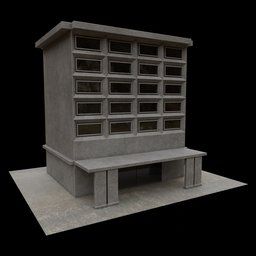
Label: architecture